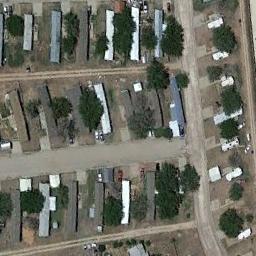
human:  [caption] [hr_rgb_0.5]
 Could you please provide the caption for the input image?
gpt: The mobile home park has some neatly arranged mobile homes and some green areas are next to the mobile home park .

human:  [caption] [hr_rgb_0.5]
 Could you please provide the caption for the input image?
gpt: Many buildings of different shapes and sizes are in mobile home parks .

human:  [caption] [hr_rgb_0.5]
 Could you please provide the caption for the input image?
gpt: The roof of most mobile homes is white .

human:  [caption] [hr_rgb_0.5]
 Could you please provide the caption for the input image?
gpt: The mobile home park is on the bare land next to some trees .

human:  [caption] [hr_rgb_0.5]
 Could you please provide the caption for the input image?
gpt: There are some buildings on brown lawns in the mobile home park .